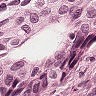
Metastatic tissue present: yes